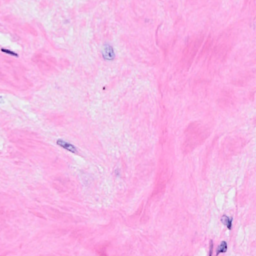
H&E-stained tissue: Breast